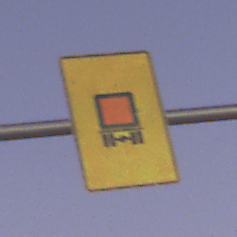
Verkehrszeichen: KennzeichnungspflichtigeFahrzeugeGefaehrlicheGueterOhnePfeilsymbol
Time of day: Dawn
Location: Outdoor (RoadRail)
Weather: Clear
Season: NotSpecified
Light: Natural